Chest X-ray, AP view. Patient: 10 years old, sex F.
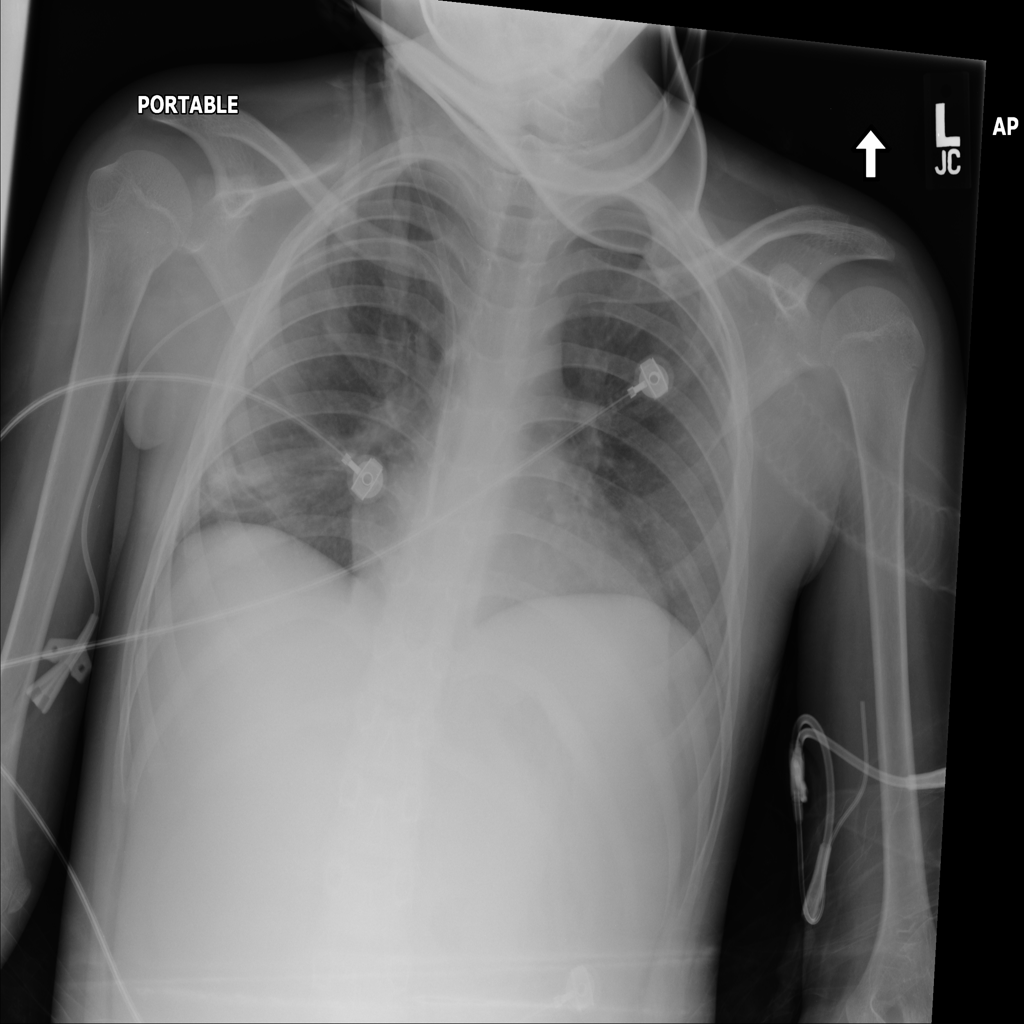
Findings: Atelectasis, Infiltration